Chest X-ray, PA view. Patient: 39 years old, sex M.
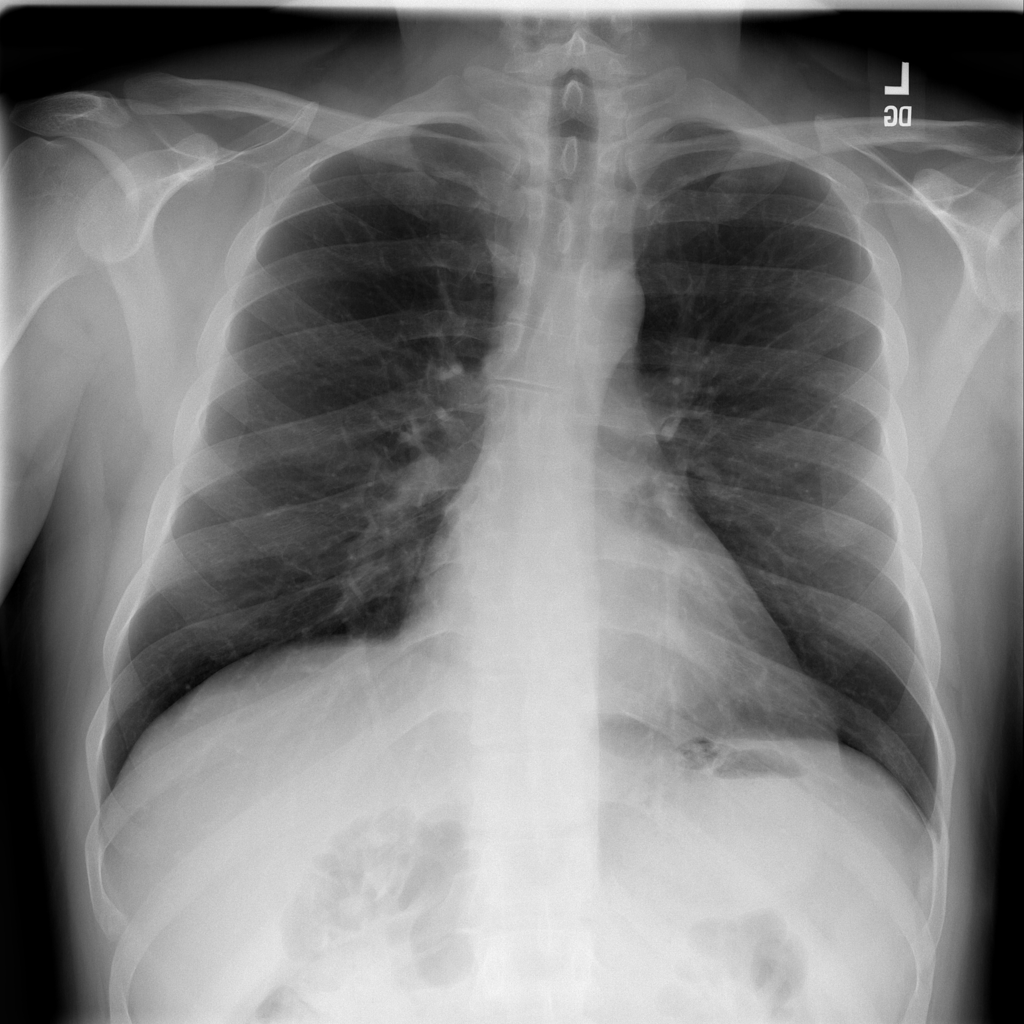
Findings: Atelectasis